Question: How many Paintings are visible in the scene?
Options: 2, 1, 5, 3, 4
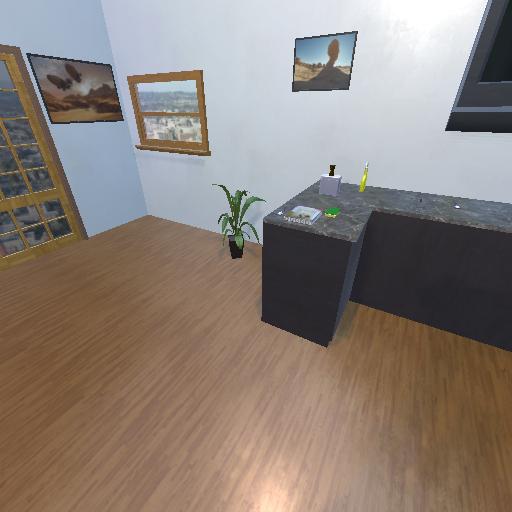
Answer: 2